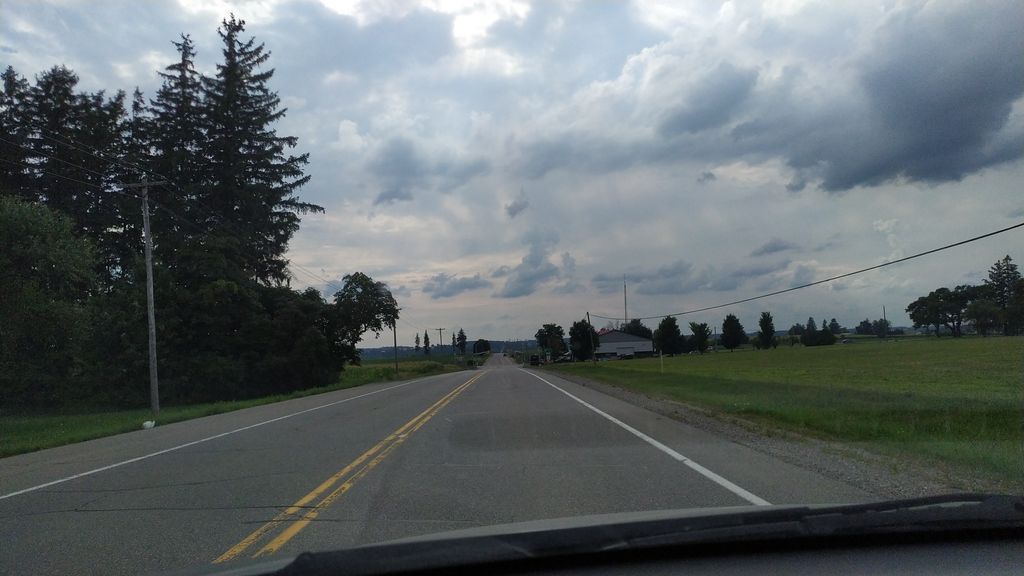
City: kitchener-waterloo